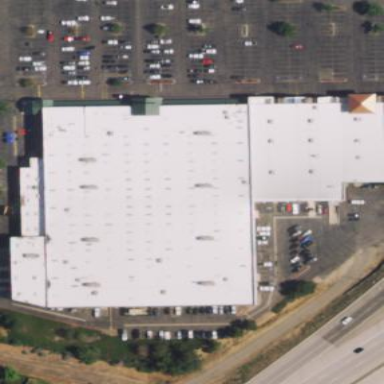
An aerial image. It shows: Retail building.